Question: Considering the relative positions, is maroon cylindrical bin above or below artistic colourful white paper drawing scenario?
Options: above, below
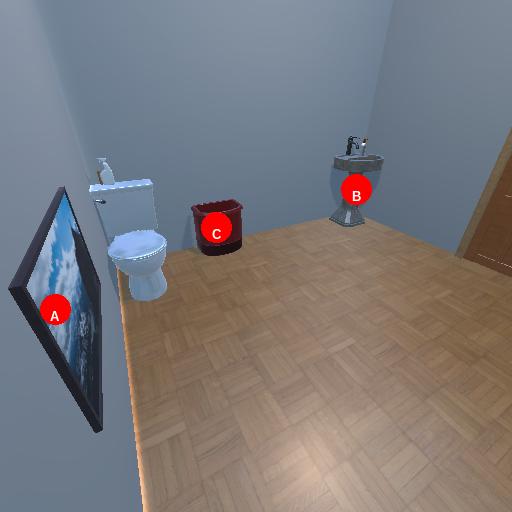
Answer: above